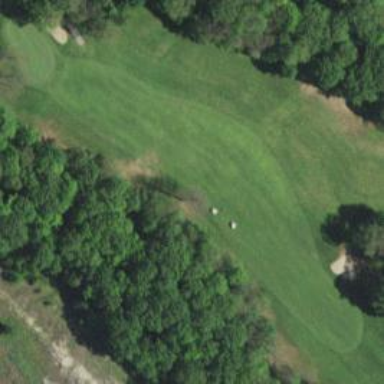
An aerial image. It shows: Grassy golf fairway.